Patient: sex F, age 63
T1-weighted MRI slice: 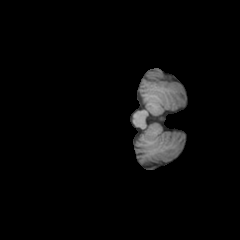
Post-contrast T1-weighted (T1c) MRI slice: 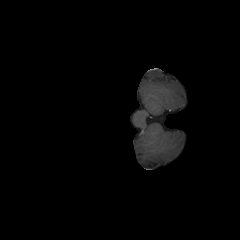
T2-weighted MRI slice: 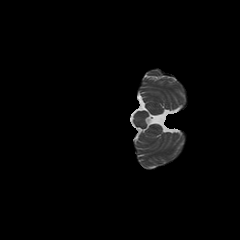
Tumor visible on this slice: no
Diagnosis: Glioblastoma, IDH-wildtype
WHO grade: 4